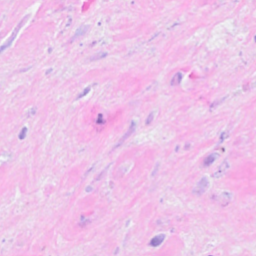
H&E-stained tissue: Breast